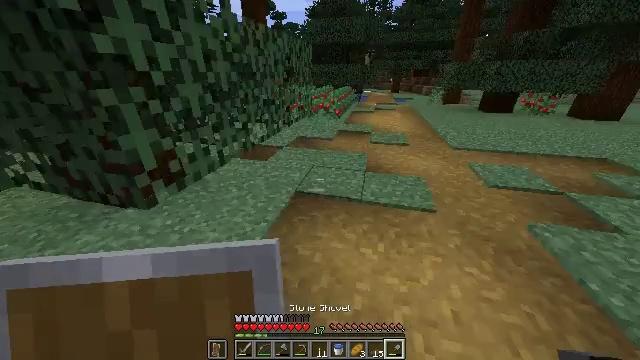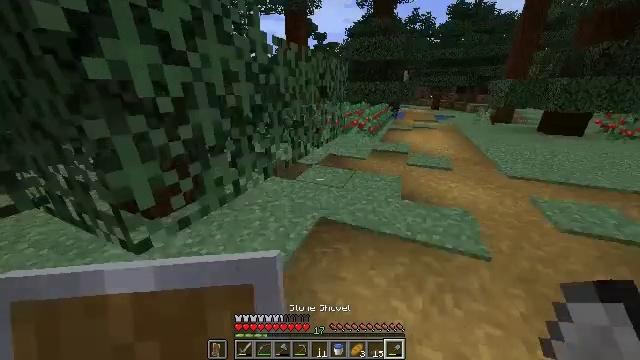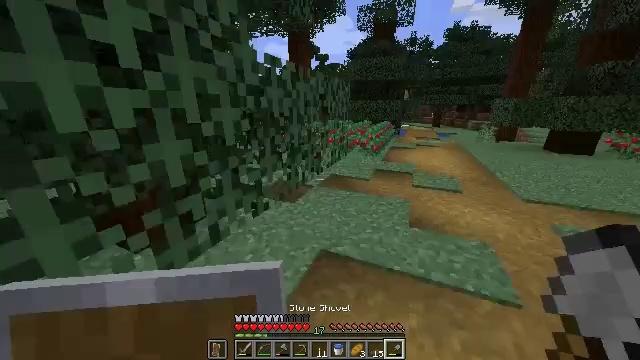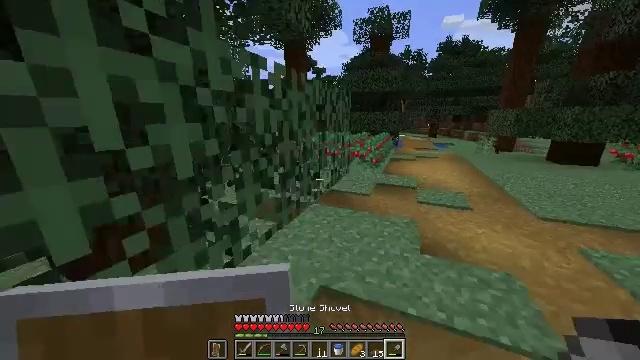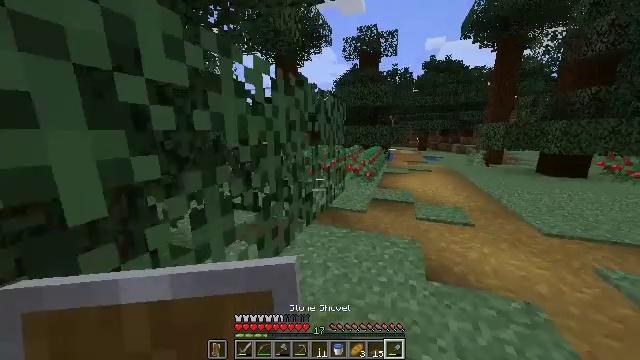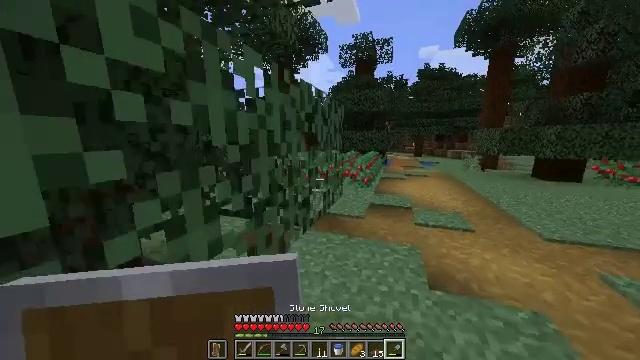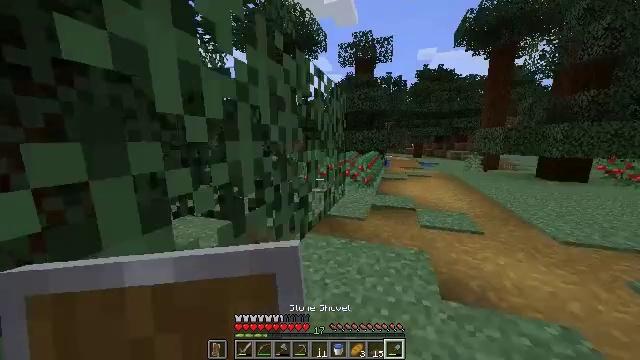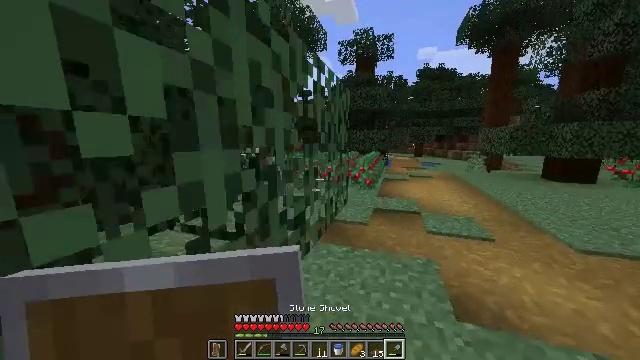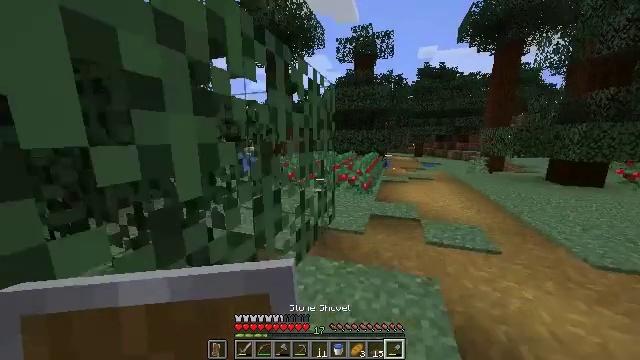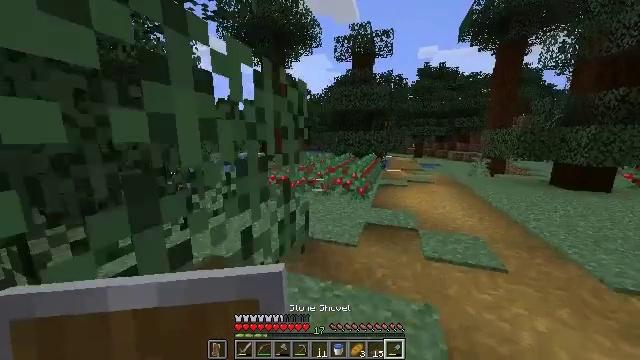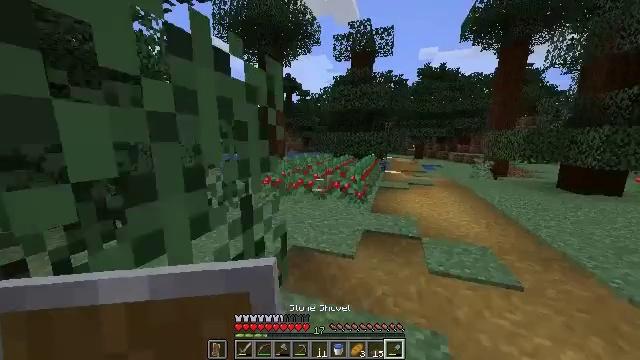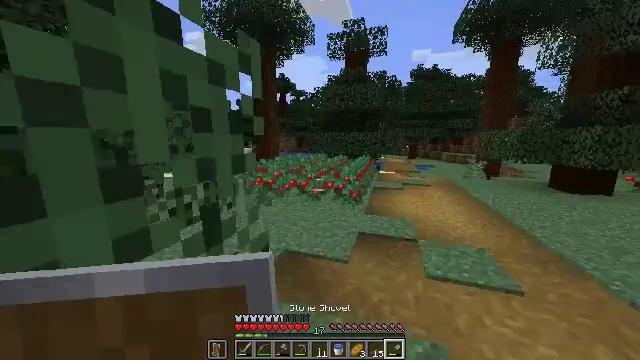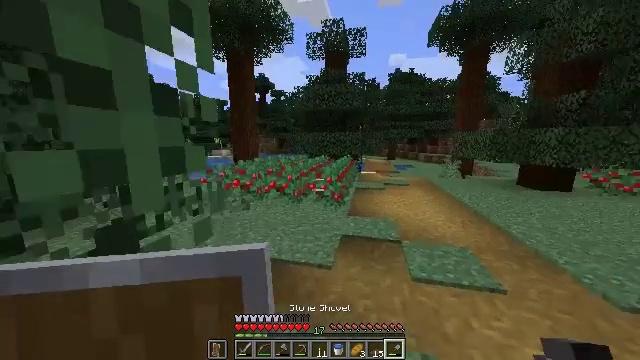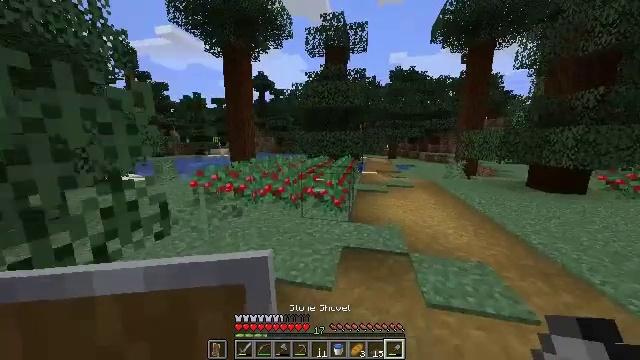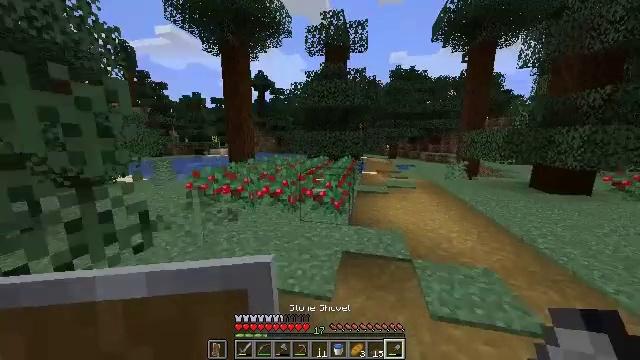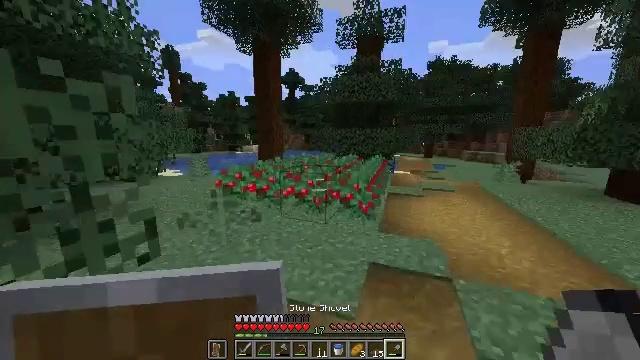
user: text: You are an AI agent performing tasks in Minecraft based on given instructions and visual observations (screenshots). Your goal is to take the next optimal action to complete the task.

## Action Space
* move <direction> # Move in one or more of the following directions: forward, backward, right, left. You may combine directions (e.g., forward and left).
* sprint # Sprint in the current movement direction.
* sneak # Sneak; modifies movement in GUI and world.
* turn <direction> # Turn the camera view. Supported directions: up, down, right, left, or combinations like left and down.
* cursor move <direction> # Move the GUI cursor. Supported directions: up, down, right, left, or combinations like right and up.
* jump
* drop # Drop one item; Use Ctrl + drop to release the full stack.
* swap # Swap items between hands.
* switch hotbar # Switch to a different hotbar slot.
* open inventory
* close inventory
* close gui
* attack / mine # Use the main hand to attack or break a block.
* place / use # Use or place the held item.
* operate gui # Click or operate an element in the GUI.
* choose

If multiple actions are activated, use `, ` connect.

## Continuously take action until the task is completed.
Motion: motion action
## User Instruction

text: Break the spruce leaves to clear the area.
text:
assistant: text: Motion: move forward, turn left and up
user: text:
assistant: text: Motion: move forward, turn up
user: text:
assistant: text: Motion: move forward, turn up
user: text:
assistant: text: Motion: move forward, turn right and up
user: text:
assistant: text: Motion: move forward, turn up
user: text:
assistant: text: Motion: move forward
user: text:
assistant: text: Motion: move forward and move right
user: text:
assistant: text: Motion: move forward and move right
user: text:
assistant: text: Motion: move forward
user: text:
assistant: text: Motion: move forward
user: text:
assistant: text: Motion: move forward, turn right
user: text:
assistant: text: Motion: move forward, turn right
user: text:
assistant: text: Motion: move forward
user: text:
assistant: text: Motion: move forward
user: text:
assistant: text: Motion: move forward, sprint, turn left
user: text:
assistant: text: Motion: move forward, sprint, turn left and down
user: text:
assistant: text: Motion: move forward, sprint, turn left
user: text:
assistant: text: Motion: move forward, sprint, turn left
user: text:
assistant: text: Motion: move forward, turn left
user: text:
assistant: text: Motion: move forward, turn left
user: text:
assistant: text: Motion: move forward
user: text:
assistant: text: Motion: move forward
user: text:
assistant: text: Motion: move forward
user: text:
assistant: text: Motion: move forward
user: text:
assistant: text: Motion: move forward, turn right
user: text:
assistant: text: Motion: move forward, turn right
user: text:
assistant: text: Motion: move forward
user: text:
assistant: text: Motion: move forward, sprint
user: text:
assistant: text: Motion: move forward, sprint
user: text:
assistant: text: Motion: move forward